Fundus camera: canon
Shooting center: optic_disc
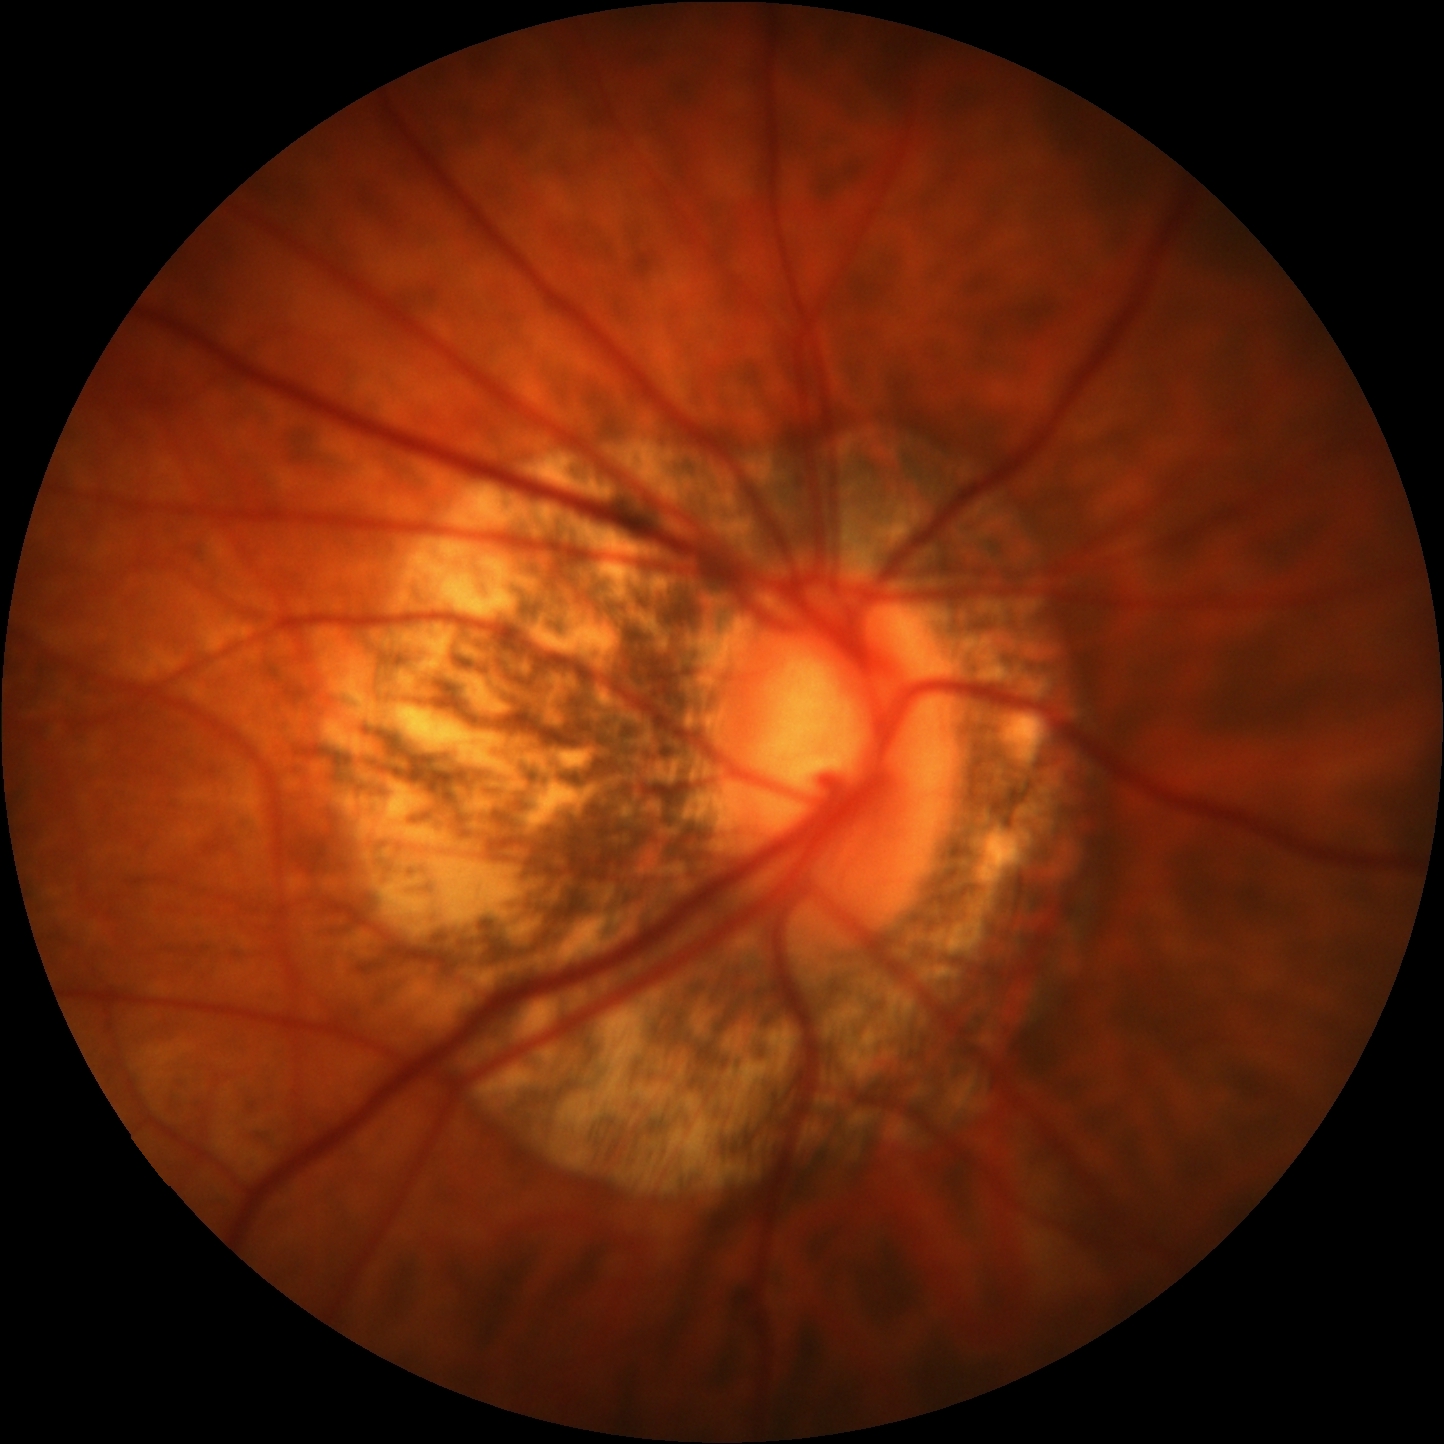
Pathologic myopia: yes
Patchy retinal atrophy: present
Retinal detachment: absent